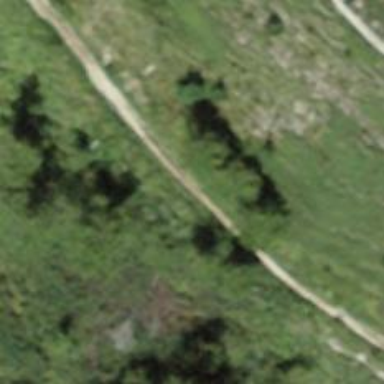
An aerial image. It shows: Path.